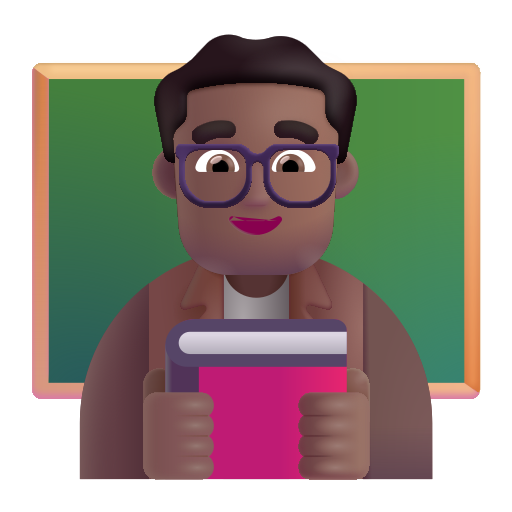
man teacher color  dark